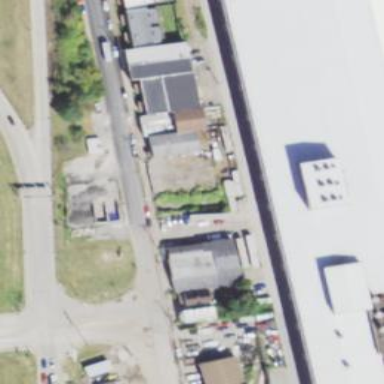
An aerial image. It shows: Industrial building.